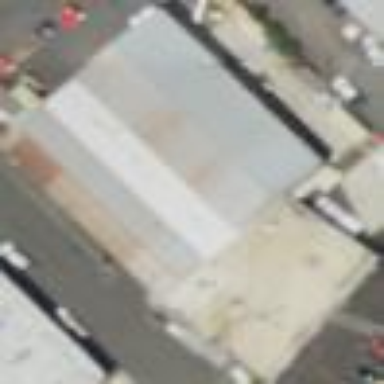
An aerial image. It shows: Commercial building.